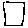
Label: square